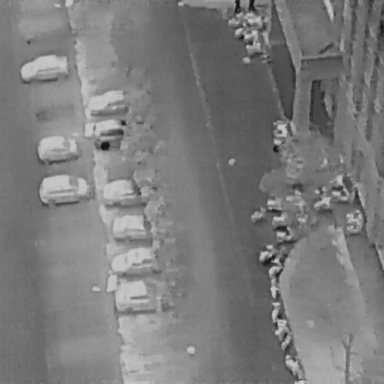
There are two People in the infrared image.